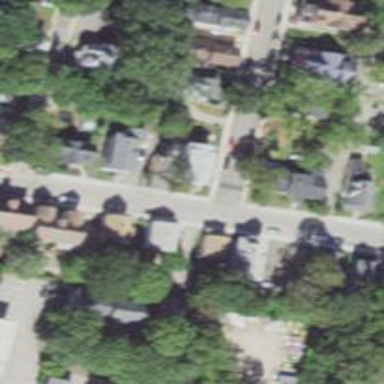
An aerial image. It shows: Residential driveway used as service road.